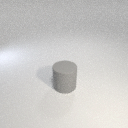
large gray rubber cylinder